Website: walmart
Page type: newsletter-management
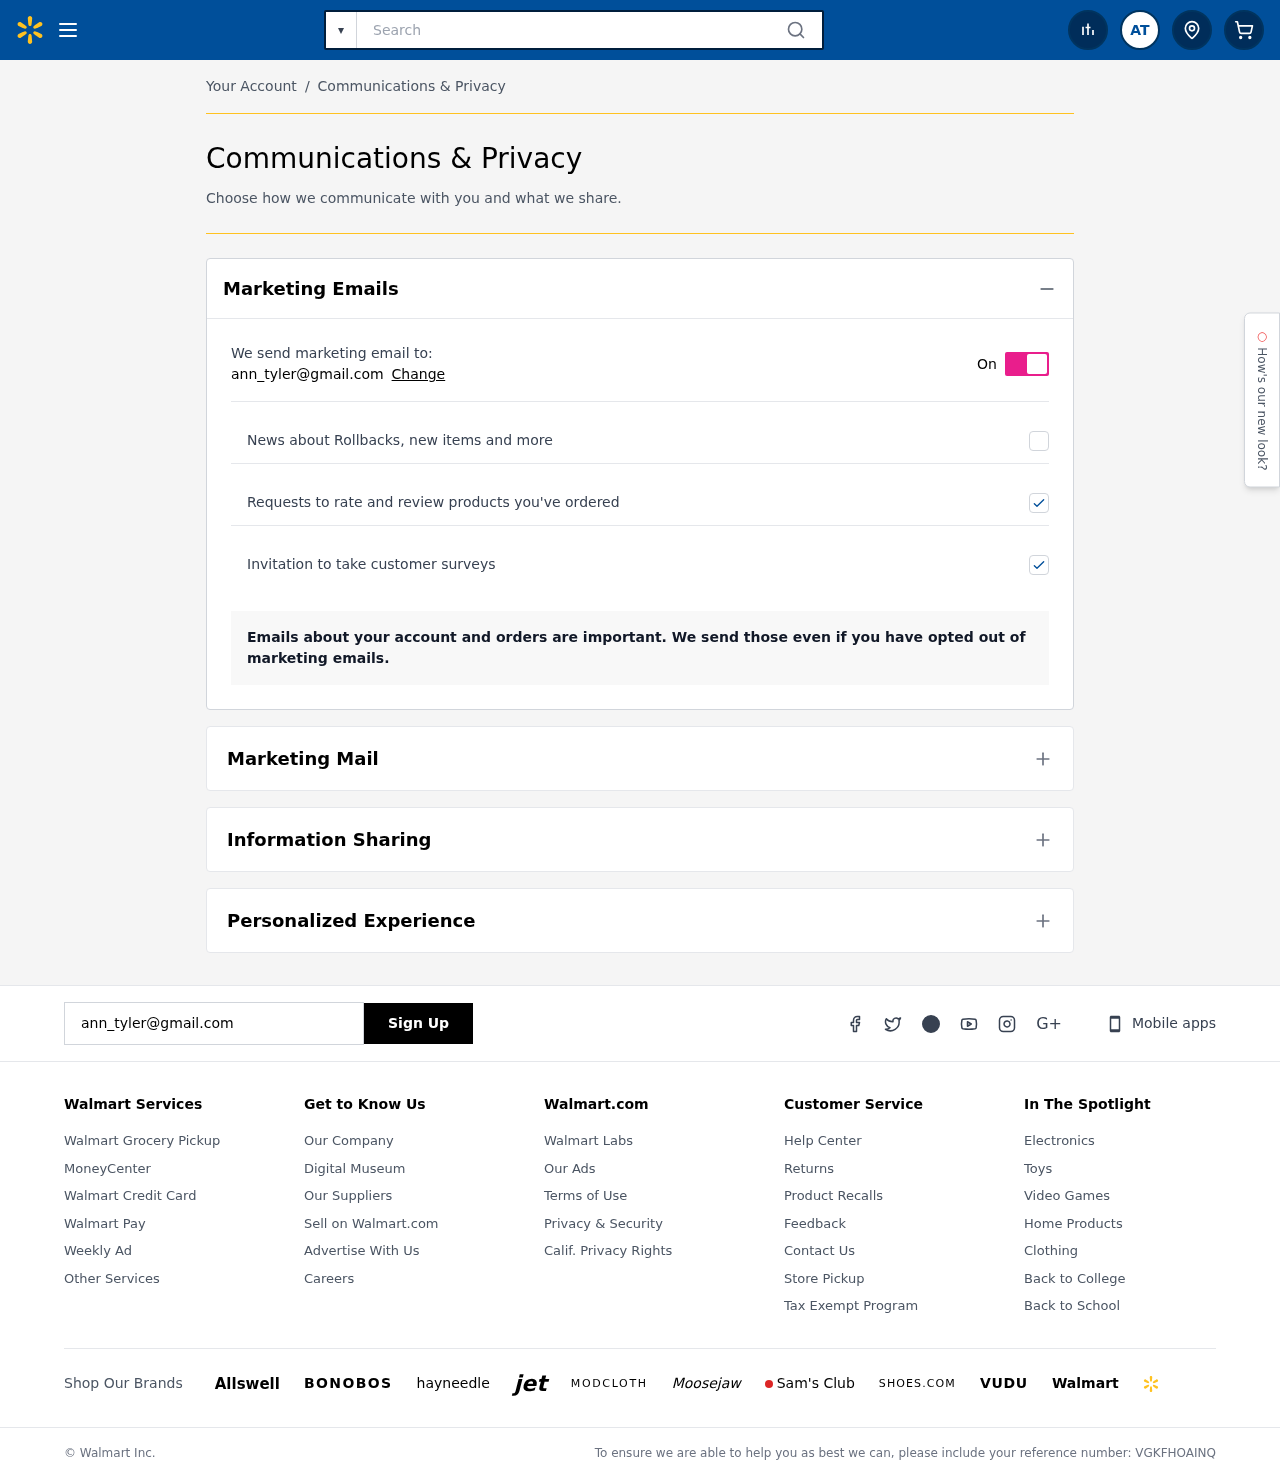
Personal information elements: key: PII_EMAIL
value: ann_tyler@gmail.com
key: PII_INITIALS
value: AT
Search elements: key: HEADER_SEARCH
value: Search